Question: I'm trying to load the <URL> but am getting:

I assumed it was happening because the webbrowser is using IE7 by default(?) which might not play well with the JS in the website. I tried to updated the registery 'FEATURE_BROWSER_EMULATION' to 9000 hoping force the 'webbrowser' to use IE9 framework. But I still get the same errors.
Is the webbrowser to basic for this task or is there a way around this problem?
EDIT:
So when I print the 'webbrowser.version' I get: Version: 11.0.9600.16518. Which is the current version of IE I have. If I open IE11 and navigate to the url its works great. Not sure why the 'webbroswer' is having an issue.
I tried to inject a <URL> into the webpage with this code:
'''
HtmlDocument doc = webBrowser1.Document;
Console.WriteLine(doc);
HtmlElement head = doc.GetElementsByTagName("head")[0];
HtmlElement s = doc.CreateElement("script");
s.SetAttribute("type", "text/javascript");
s.SetAttribute("src", "http://192.168.1.23:10000/JSON-js-master/json2.js");
head.AppendChild(s);
'''
I tried with local and external ips referencing the host file. Didn't seem the make a difference.
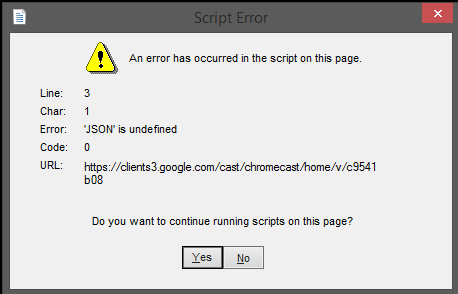
Answer: Apparently when the WebBrowser control runs, it runs in in the version of IE installed on the computer, but it runs in IE7 compatibility mode. Trying to load the link you listed requires a more modern browser. As a matter of fact, the page you requested needs IE10 or higher.
You do need to change the browser emulation settings in the registry so that the WebBrowser control users a more modern IE feature set:
<URL>
As you already said in your question, the two areas in the registry that need to be adjusted are:
HKEY_LOCAL_MACHINE\SOFTWARE\Microsoft\Internet Explorer\Main\FeatureControl\FEATURE_BROWSER_EMULATION
HKEY_LOCAL_MACHINE\SOFTWARE\Wow6432Node\Microsoft\Internet Explorer\Main\FeatureControl\FEATURE_BROWSER_EMULATION
In each of those two locations, the process name of your applications is included with a DWORD value set indicating the level of compatibility. The specific values are found on the <URL> help page. The names of the file is the name of you application "MyApplication1.exe", or if you're running from within Visual Studio, it is "MyApplication1.vshost.exe".
Because I have IE 11 installed, I set the browser emulation setting to 11001 and it worked for your linked webpage.